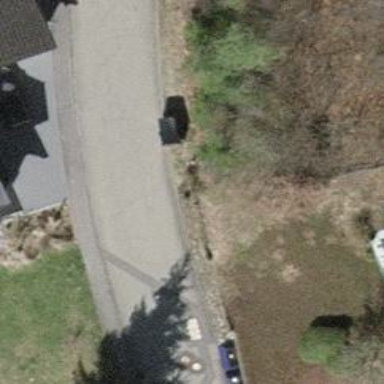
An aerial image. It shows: Residential road with asphalt surface.